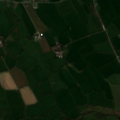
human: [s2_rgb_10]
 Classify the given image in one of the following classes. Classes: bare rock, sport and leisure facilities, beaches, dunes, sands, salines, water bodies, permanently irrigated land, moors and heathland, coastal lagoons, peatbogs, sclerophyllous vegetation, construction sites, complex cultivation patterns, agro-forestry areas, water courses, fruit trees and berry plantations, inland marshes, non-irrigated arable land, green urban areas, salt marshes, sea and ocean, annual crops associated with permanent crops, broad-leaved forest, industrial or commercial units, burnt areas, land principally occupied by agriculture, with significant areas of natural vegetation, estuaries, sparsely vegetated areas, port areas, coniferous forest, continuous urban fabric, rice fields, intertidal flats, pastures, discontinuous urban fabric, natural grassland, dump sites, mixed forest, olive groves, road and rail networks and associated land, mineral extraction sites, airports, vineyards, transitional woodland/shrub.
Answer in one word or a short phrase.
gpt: pastures